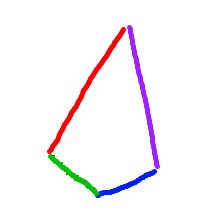
Shape: kite